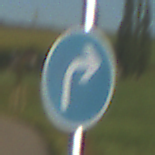
Verkehrszeichen: VorgeschriebeneFahrtrichtungRechts
Umgebung: Outdoor, Nature
Tageszeit: MorningAfternoon
Wetter: Clear
Licht: Natural
Jahreszeit: NotSpecified
Kontrast: HighContrast